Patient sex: F
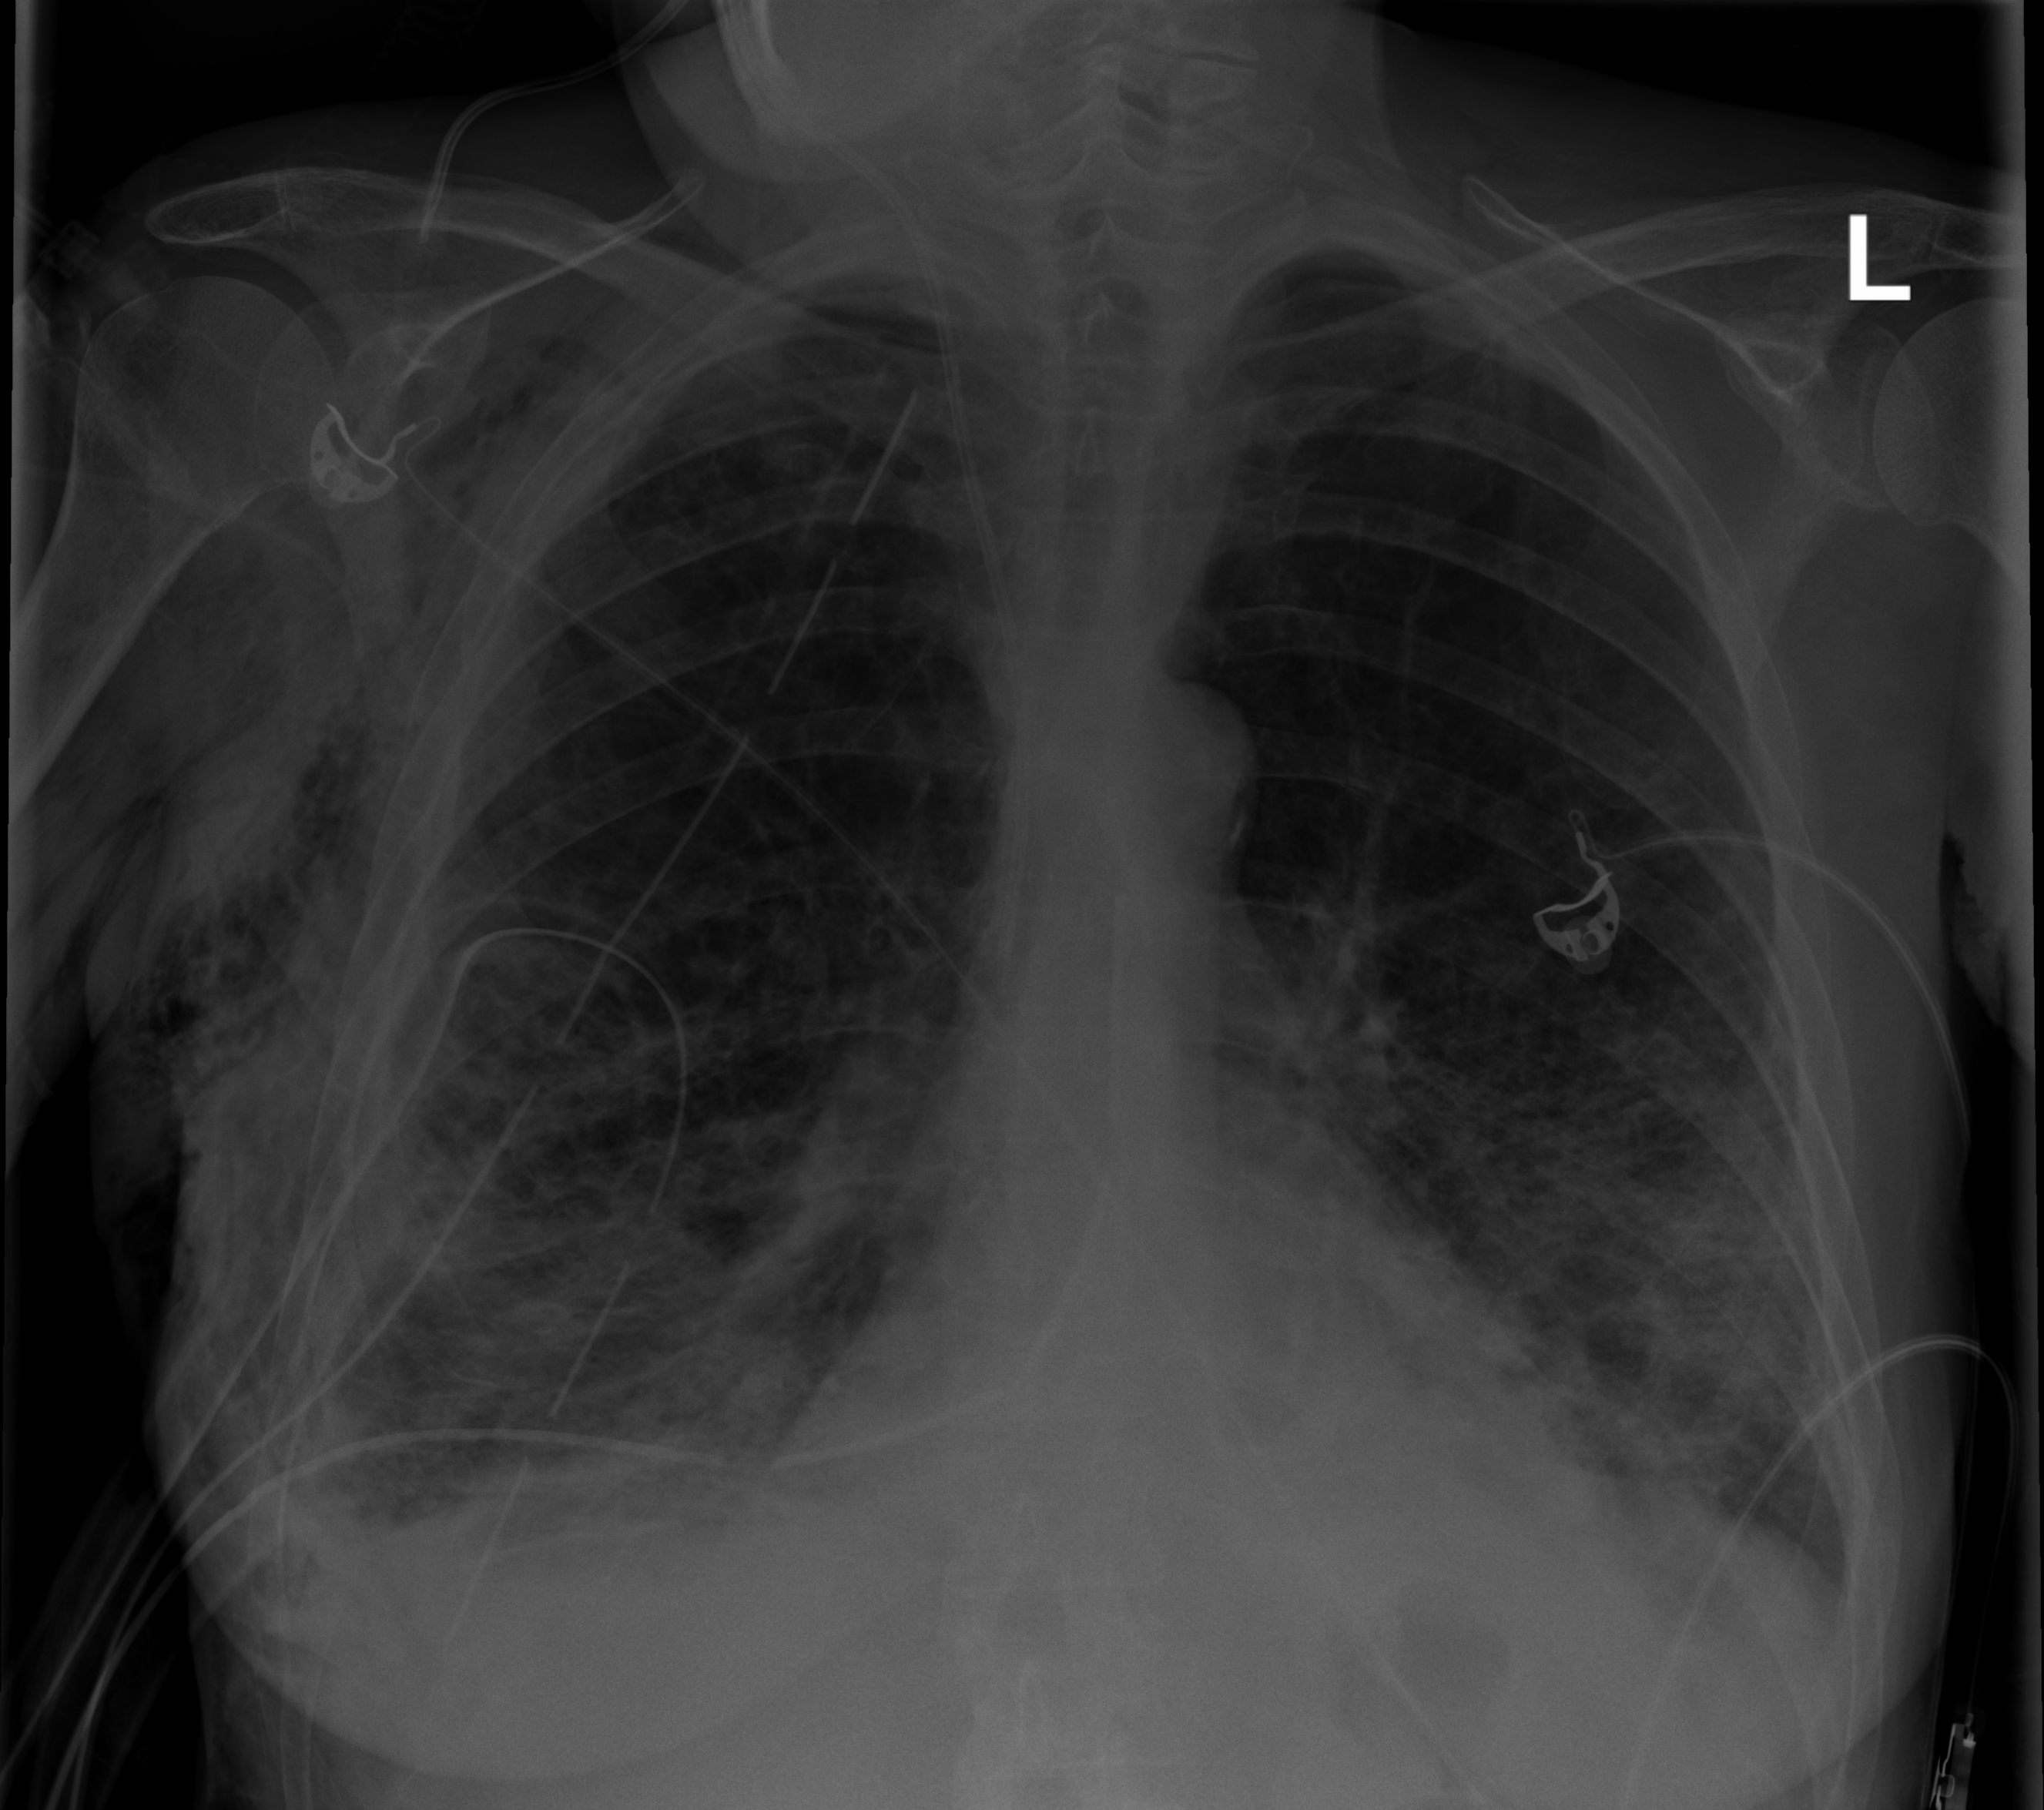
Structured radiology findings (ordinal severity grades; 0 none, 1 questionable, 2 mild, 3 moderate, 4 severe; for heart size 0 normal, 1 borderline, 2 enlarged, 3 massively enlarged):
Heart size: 0
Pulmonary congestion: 0
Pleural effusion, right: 2
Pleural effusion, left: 0
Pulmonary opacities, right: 2
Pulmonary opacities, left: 2
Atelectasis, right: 3
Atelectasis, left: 2